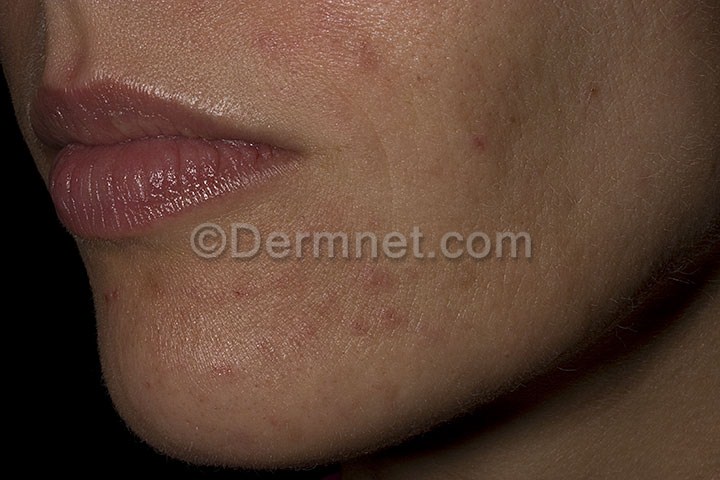
Disease: Acne and Rosacea Photos